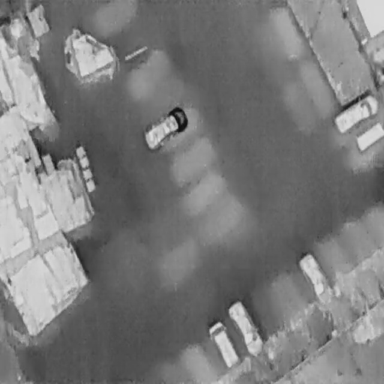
There are five Cars in the infrared image.